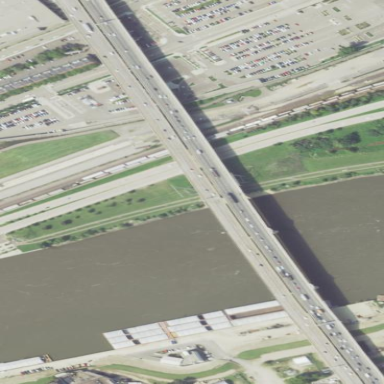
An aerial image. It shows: Man-made bridge.